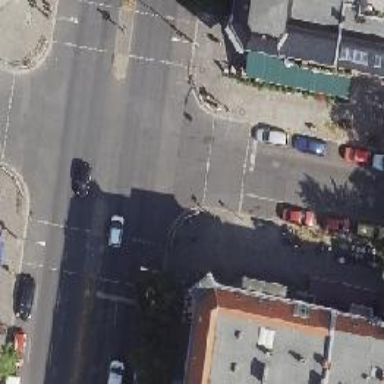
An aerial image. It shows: Road with traffic signals for signaling.